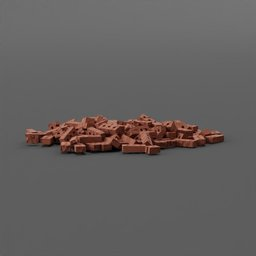
Label: architecture